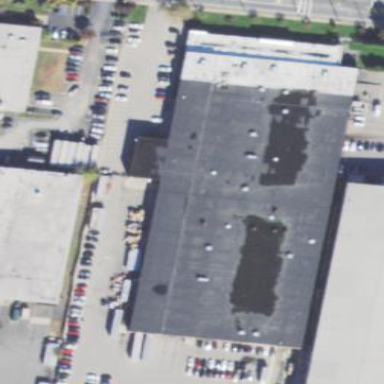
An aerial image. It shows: Commercial building.